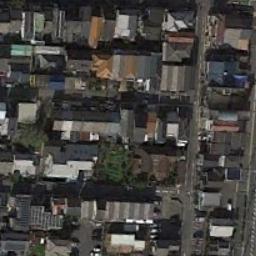
Label: residential